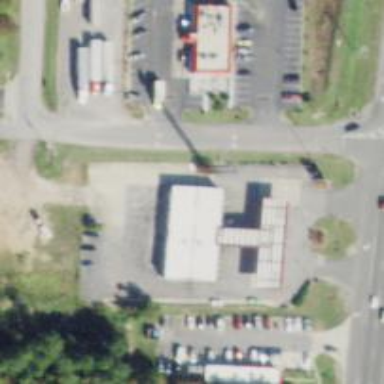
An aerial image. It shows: Convenience shop.